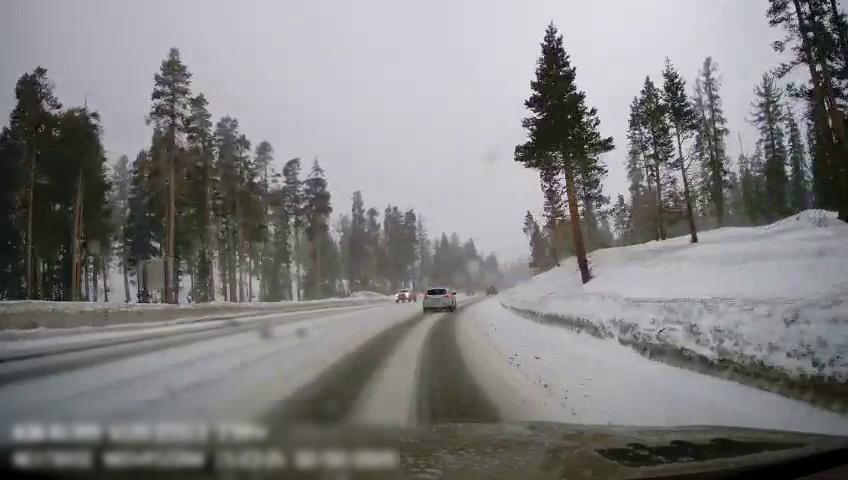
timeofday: Day
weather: Snowy
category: Drivable Space
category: Vehicles | SUV
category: Vehicles | Truck
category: Traffic | Signs